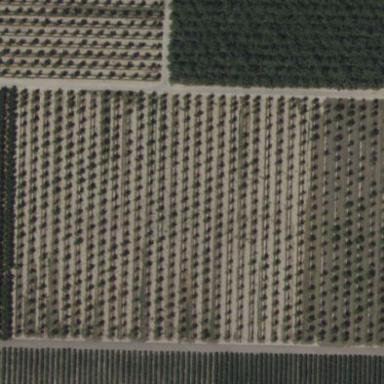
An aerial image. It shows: Orchard.